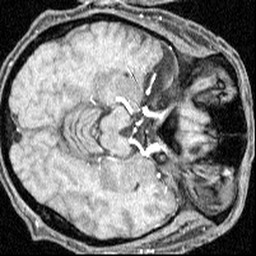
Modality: angio
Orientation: axial
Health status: ill
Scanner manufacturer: siemens
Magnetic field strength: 1.5 T
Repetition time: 0.039 s
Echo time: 0.00502 s